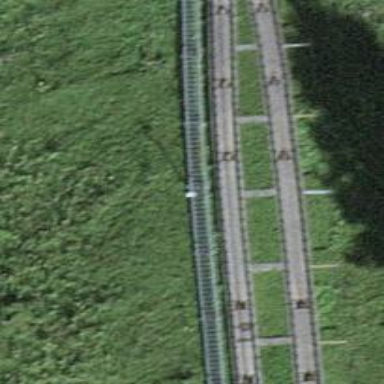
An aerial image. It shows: Funicular railway.